A scalogram of one vibration snapshot from a rotating bearing is shown, computed with a continuous wavelet transform. Determine the bearing's health state. Answer with exactly one of: normal, inner_race, outer_race, ball.
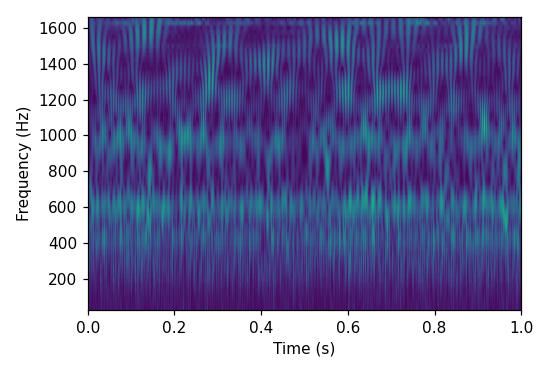
Answer: outer_race